Field crop: tomato
Growth stage: 2
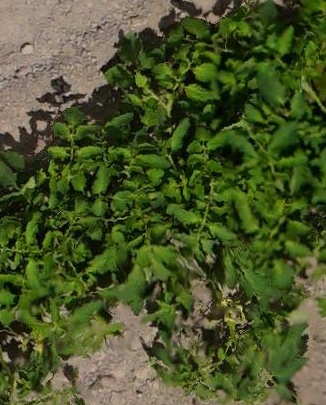
Species: tomato